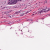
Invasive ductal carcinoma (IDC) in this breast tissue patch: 1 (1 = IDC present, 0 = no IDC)